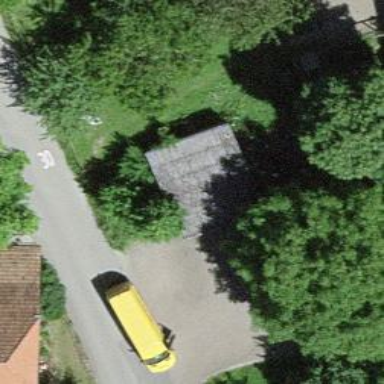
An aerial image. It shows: Garage building.